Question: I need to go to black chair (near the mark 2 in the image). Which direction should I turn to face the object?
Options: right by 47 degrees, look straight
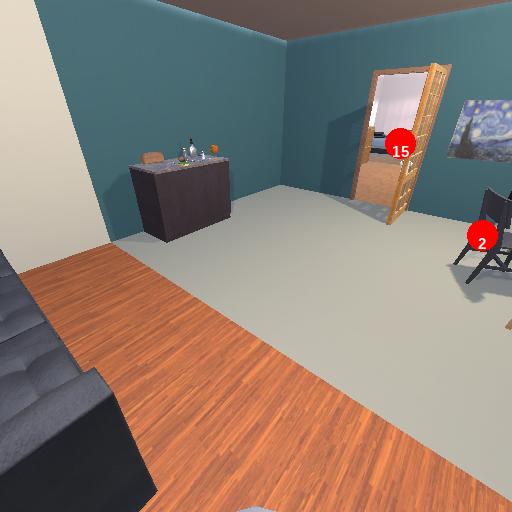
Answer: right by 47 degrees